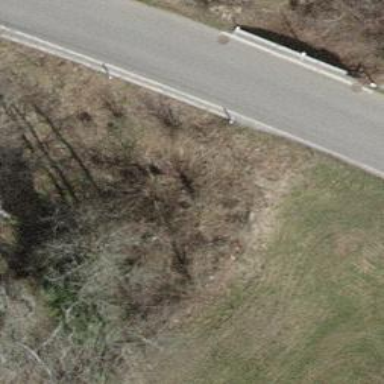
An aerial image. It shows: Culvert tunnel.